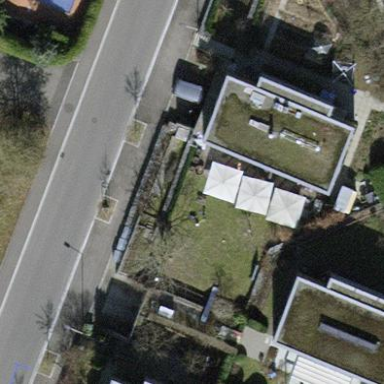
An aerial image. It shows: Building with flat roof.